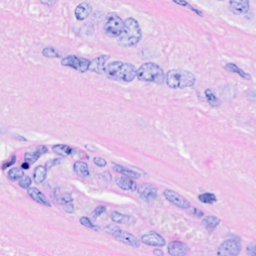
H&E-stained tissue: Breast